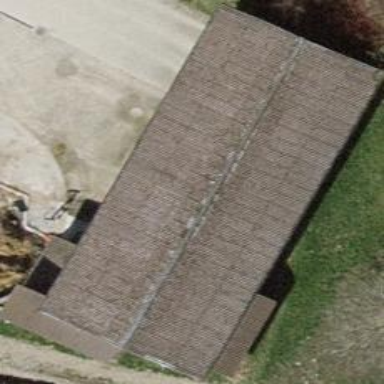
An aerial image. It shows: Gabled roof barn.